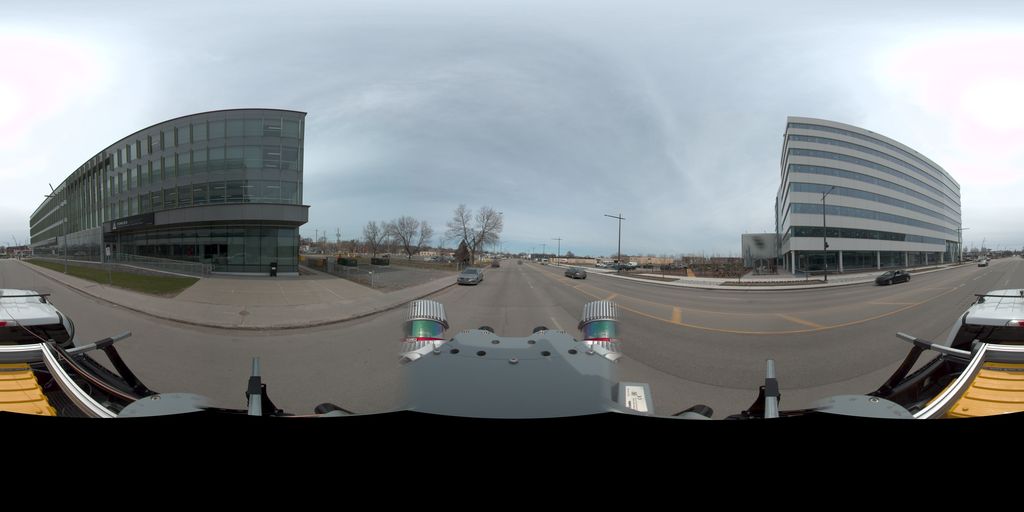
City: quebec_city